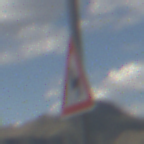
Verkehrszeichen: DoppelkurveZunaechstLinks
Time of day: Midday
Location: Outdoor (Nature)
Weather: PartlyCloudy
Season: NotSpecified
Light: Natural